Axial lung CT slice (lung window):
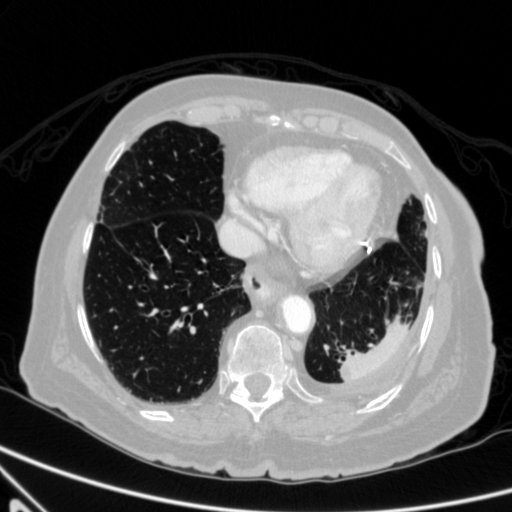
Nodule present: no